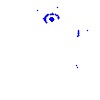
Particle: electron